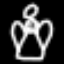
Label: angel